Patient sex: M
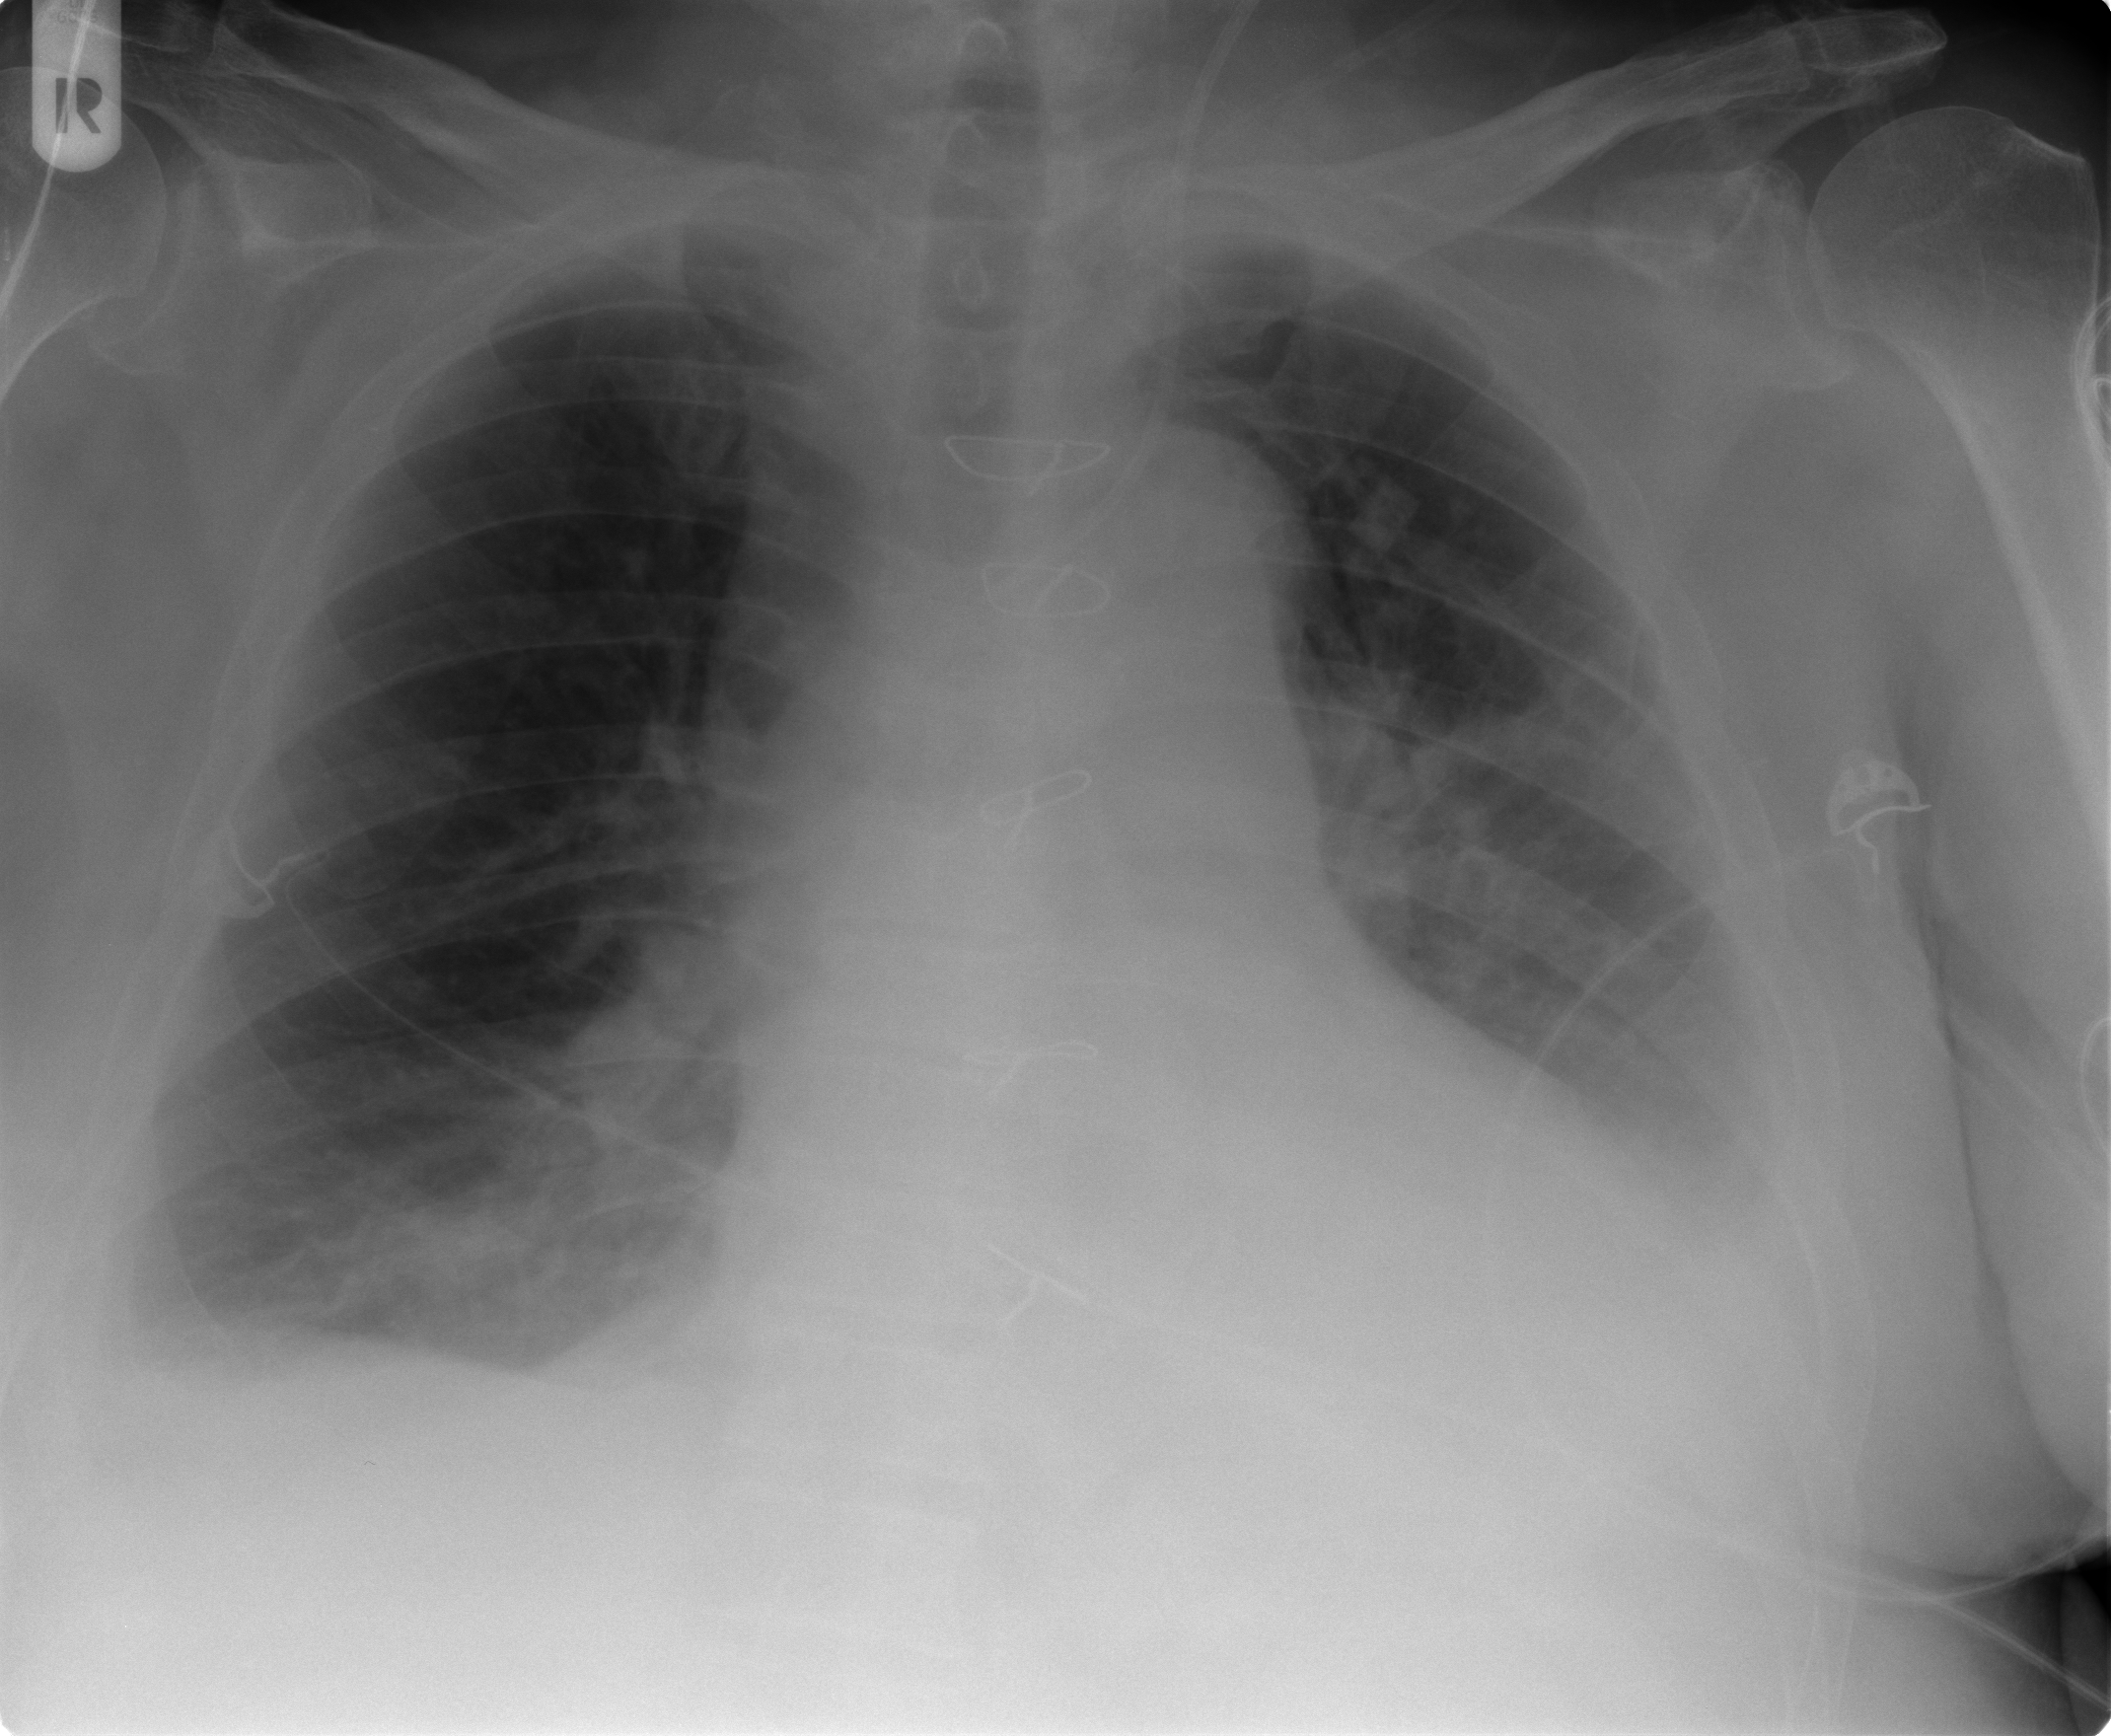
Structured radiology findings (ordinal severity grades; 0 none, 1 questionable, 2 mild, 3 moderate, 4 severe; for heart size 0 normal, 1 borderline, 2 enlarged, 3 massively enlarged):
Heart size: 2
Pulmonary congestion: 2
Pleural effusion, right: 2
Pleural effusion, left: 3
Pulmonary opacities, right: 1
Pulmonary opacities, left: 2
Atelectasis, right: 3
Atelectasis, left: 3